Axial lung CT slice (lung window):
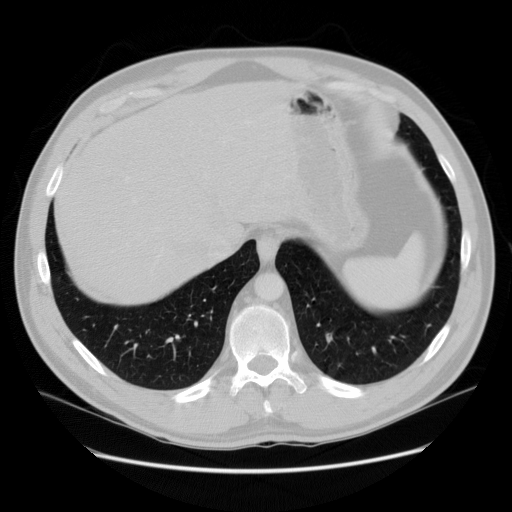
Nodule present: no